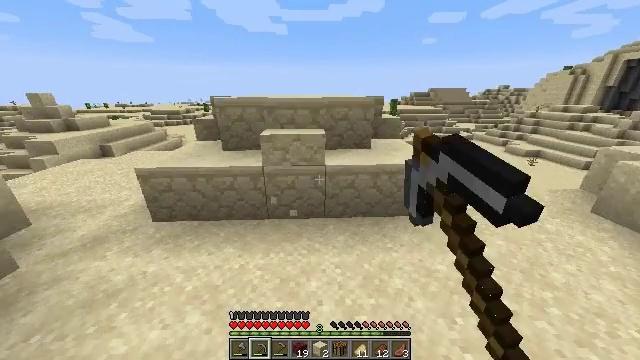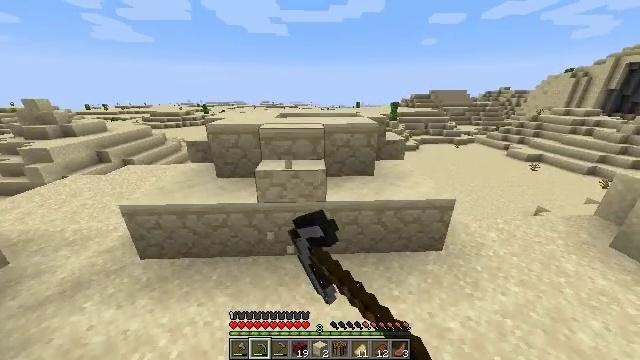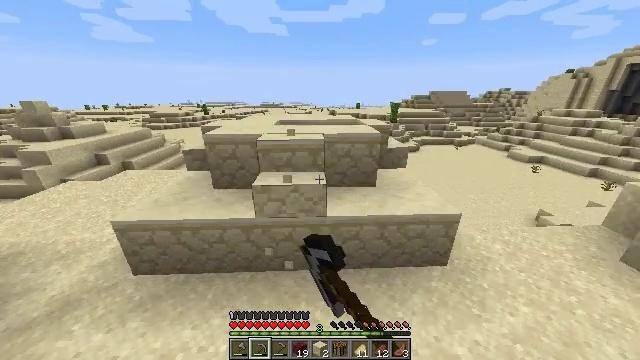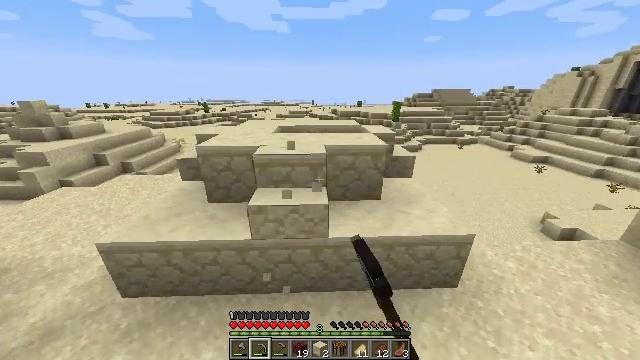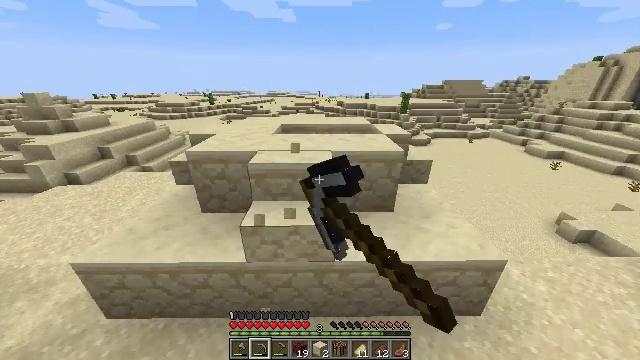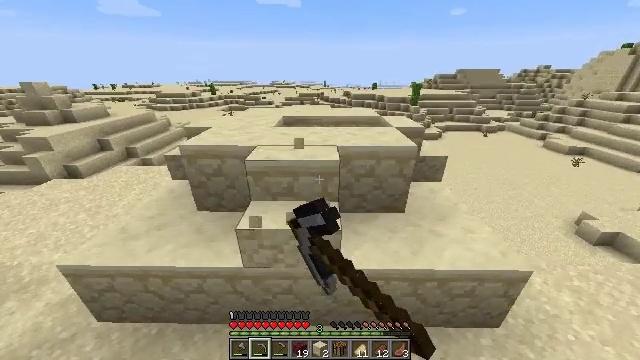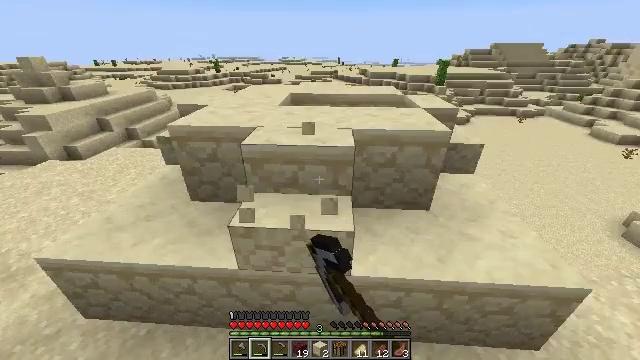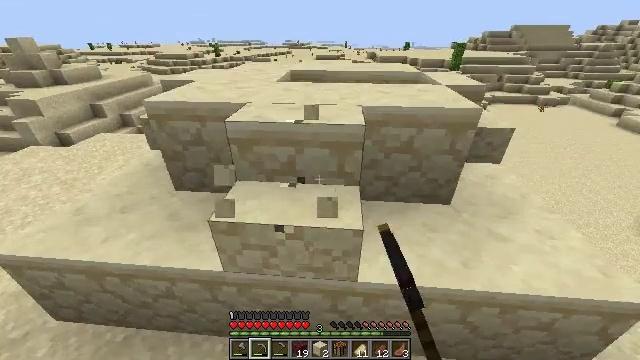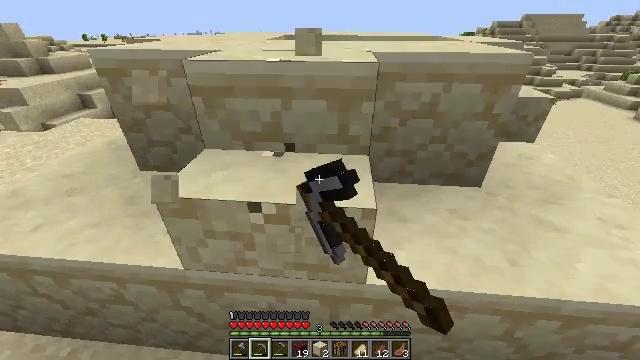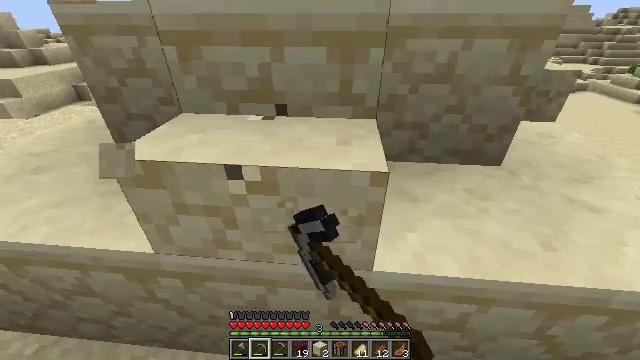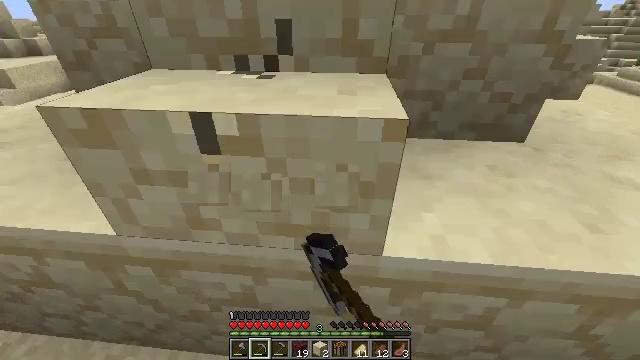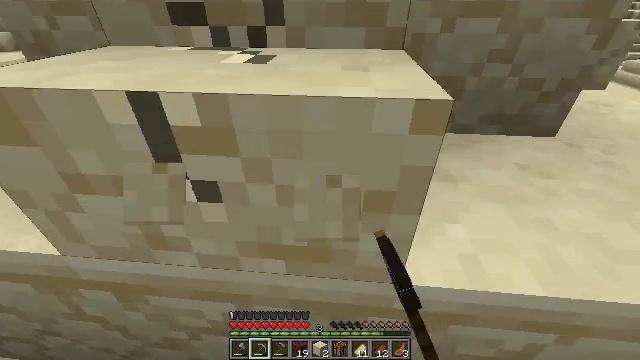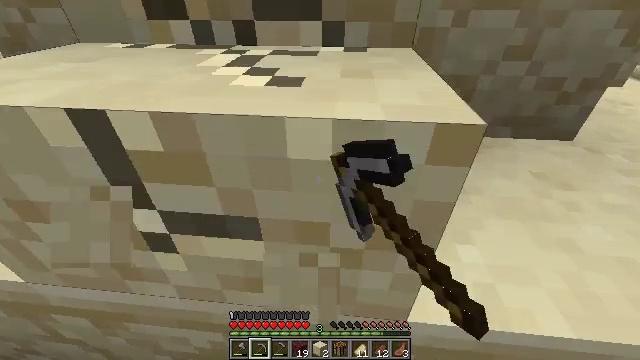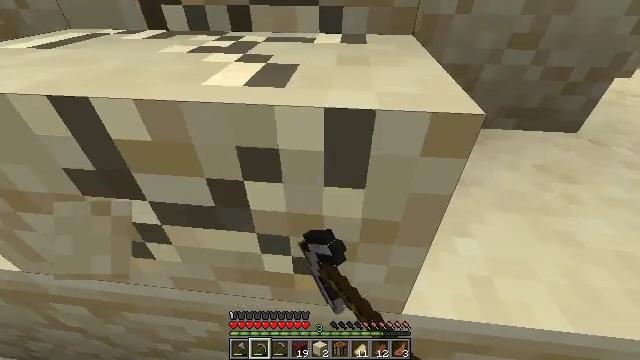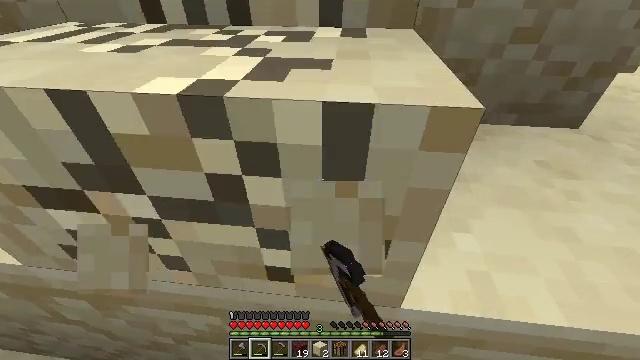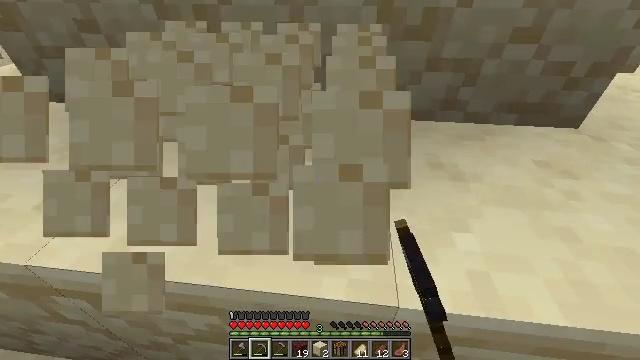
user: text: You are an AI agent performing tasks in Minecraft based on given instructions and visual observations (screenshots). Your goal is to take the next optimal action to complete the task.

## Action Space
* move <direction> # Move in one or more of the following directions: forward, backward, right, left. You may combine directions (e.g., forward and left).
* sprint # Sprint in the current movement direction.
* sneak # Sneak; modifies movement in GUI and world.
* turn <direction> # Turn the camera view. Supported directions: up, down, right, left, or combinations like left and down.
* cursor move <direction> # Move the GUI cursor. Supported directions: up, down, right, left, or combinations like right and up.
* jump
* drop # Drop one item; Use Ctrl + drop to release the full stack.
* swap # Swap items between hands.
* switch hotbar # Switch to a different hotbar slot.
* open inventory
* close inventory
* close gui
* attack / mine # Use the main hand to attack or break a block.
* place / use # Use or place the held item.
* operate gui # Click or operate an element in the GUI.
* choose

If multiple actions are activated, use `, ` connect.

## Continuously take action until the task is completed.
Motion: motion action
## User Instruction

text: Mine sandstone stairs from a structure.
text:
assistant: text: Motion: move forward, attack / mine
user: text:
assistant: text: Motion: move forward, attack / mine
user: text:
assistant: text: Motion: move forward, attack / mine
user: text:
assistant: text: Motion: turn left and down, attack / mine
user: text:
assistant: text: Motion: turn left and down, attack / mine
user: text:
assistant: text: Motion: turn left and down, attack / mine
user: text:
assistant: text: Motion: turn left and down, attack / mine
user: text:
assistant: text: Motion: attack / mine
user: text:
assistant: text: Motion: attack / mine
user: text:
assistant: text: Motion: turn down, attack / mine
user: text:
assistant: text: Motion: attack / mine
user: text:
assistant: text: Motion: turn down, attack / mine
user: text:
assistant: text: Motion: turn down, attack / mine
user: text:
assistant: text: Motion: attack / mine
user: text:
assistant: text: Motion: attack / mine
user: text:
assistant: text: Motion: attack / mine
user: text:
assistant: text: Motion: attack / mine
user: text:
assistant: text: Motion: turn left and down, attack / mine
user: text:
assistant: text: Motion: turn down, attack / mine
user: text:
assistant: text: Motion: attack / mine